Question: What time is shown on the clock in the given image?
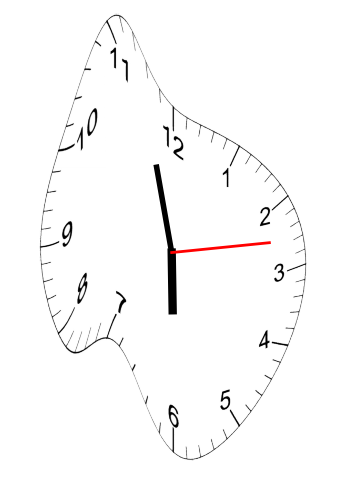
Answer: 05:57:13